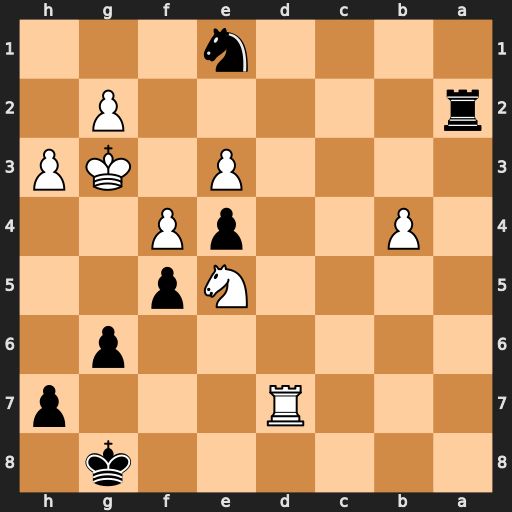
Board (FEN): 6k1/3R3p/6p1/4Np2/1P2pP2/4P1KP/r5P1/4n3
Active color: b
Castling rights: -
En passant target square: -
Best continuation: Rxg2+ Kh4 Nf3+ Nxf3 exf3